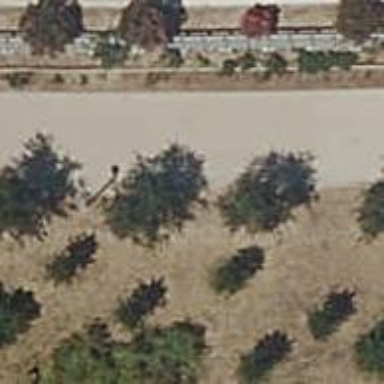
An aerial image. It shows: Row of trees in natural setting.